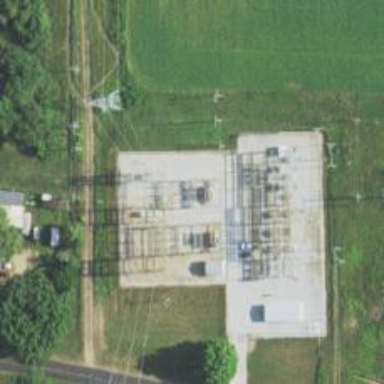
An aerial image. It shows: Switch for power supply.